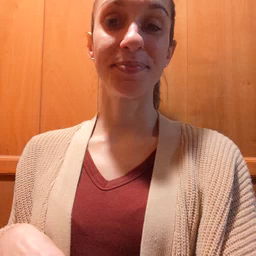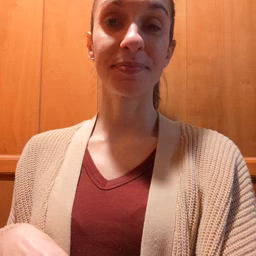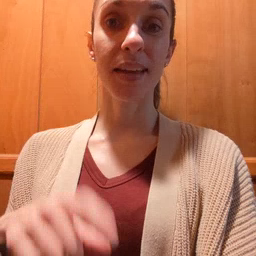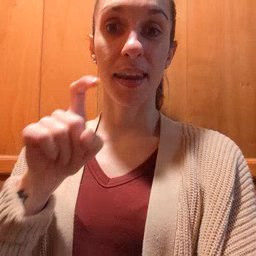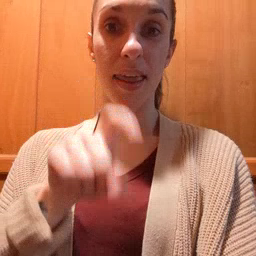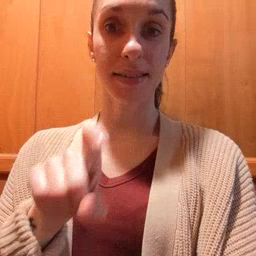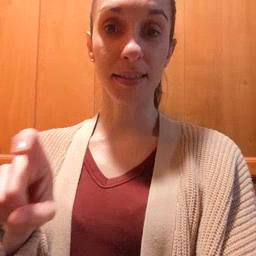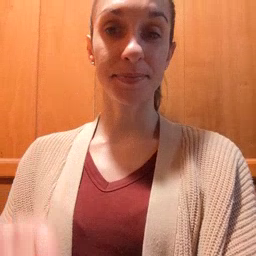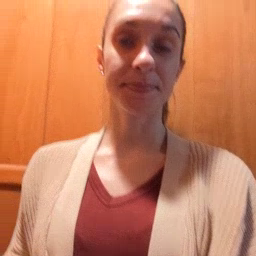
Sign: closet